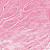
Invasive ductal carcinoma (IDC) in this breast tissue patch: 0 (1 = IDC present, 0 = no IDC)